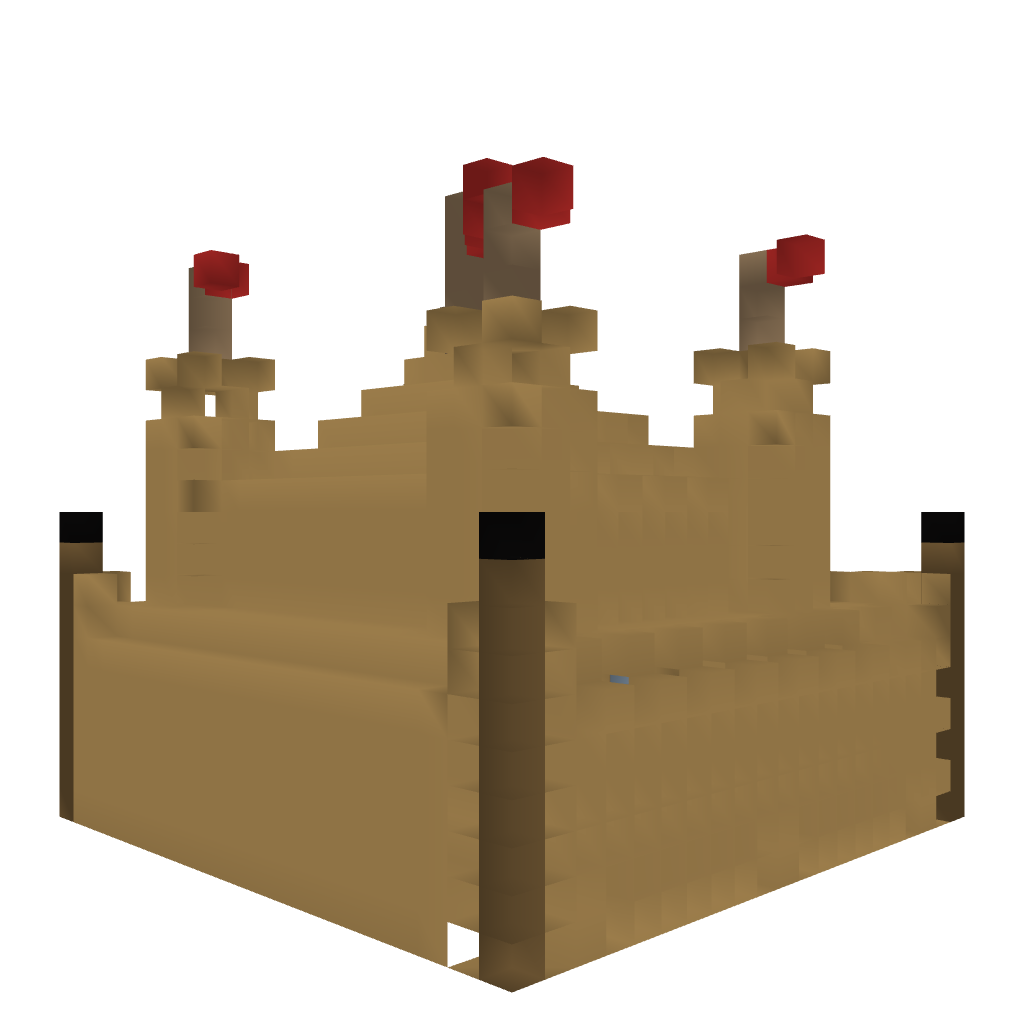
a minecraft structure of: easy castle